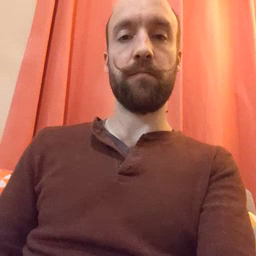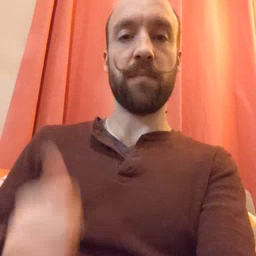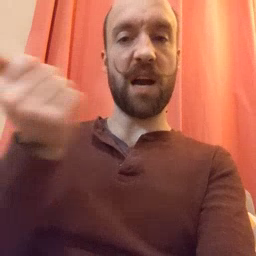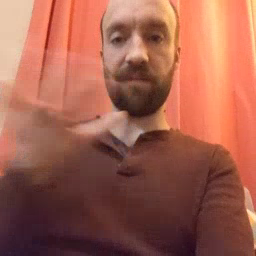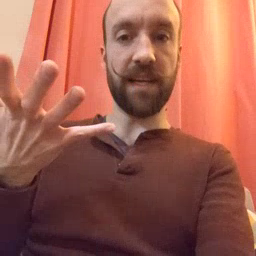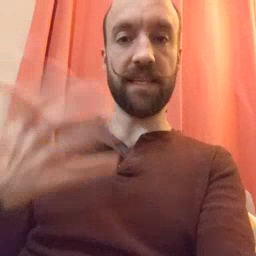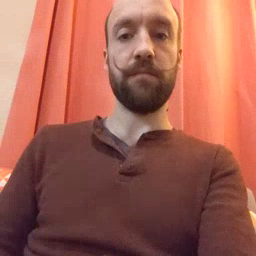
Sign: every